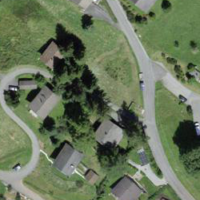
EUNIS habitat code: 55
Species observed at this site:
Petasites albus